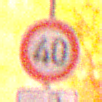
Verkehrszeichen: Geschwindigkeit40
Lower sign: HinweisDurchSinnbild17
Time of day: Night
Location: Outdoor (Nature)
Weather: Clear
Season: NotSpecified
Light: Natural